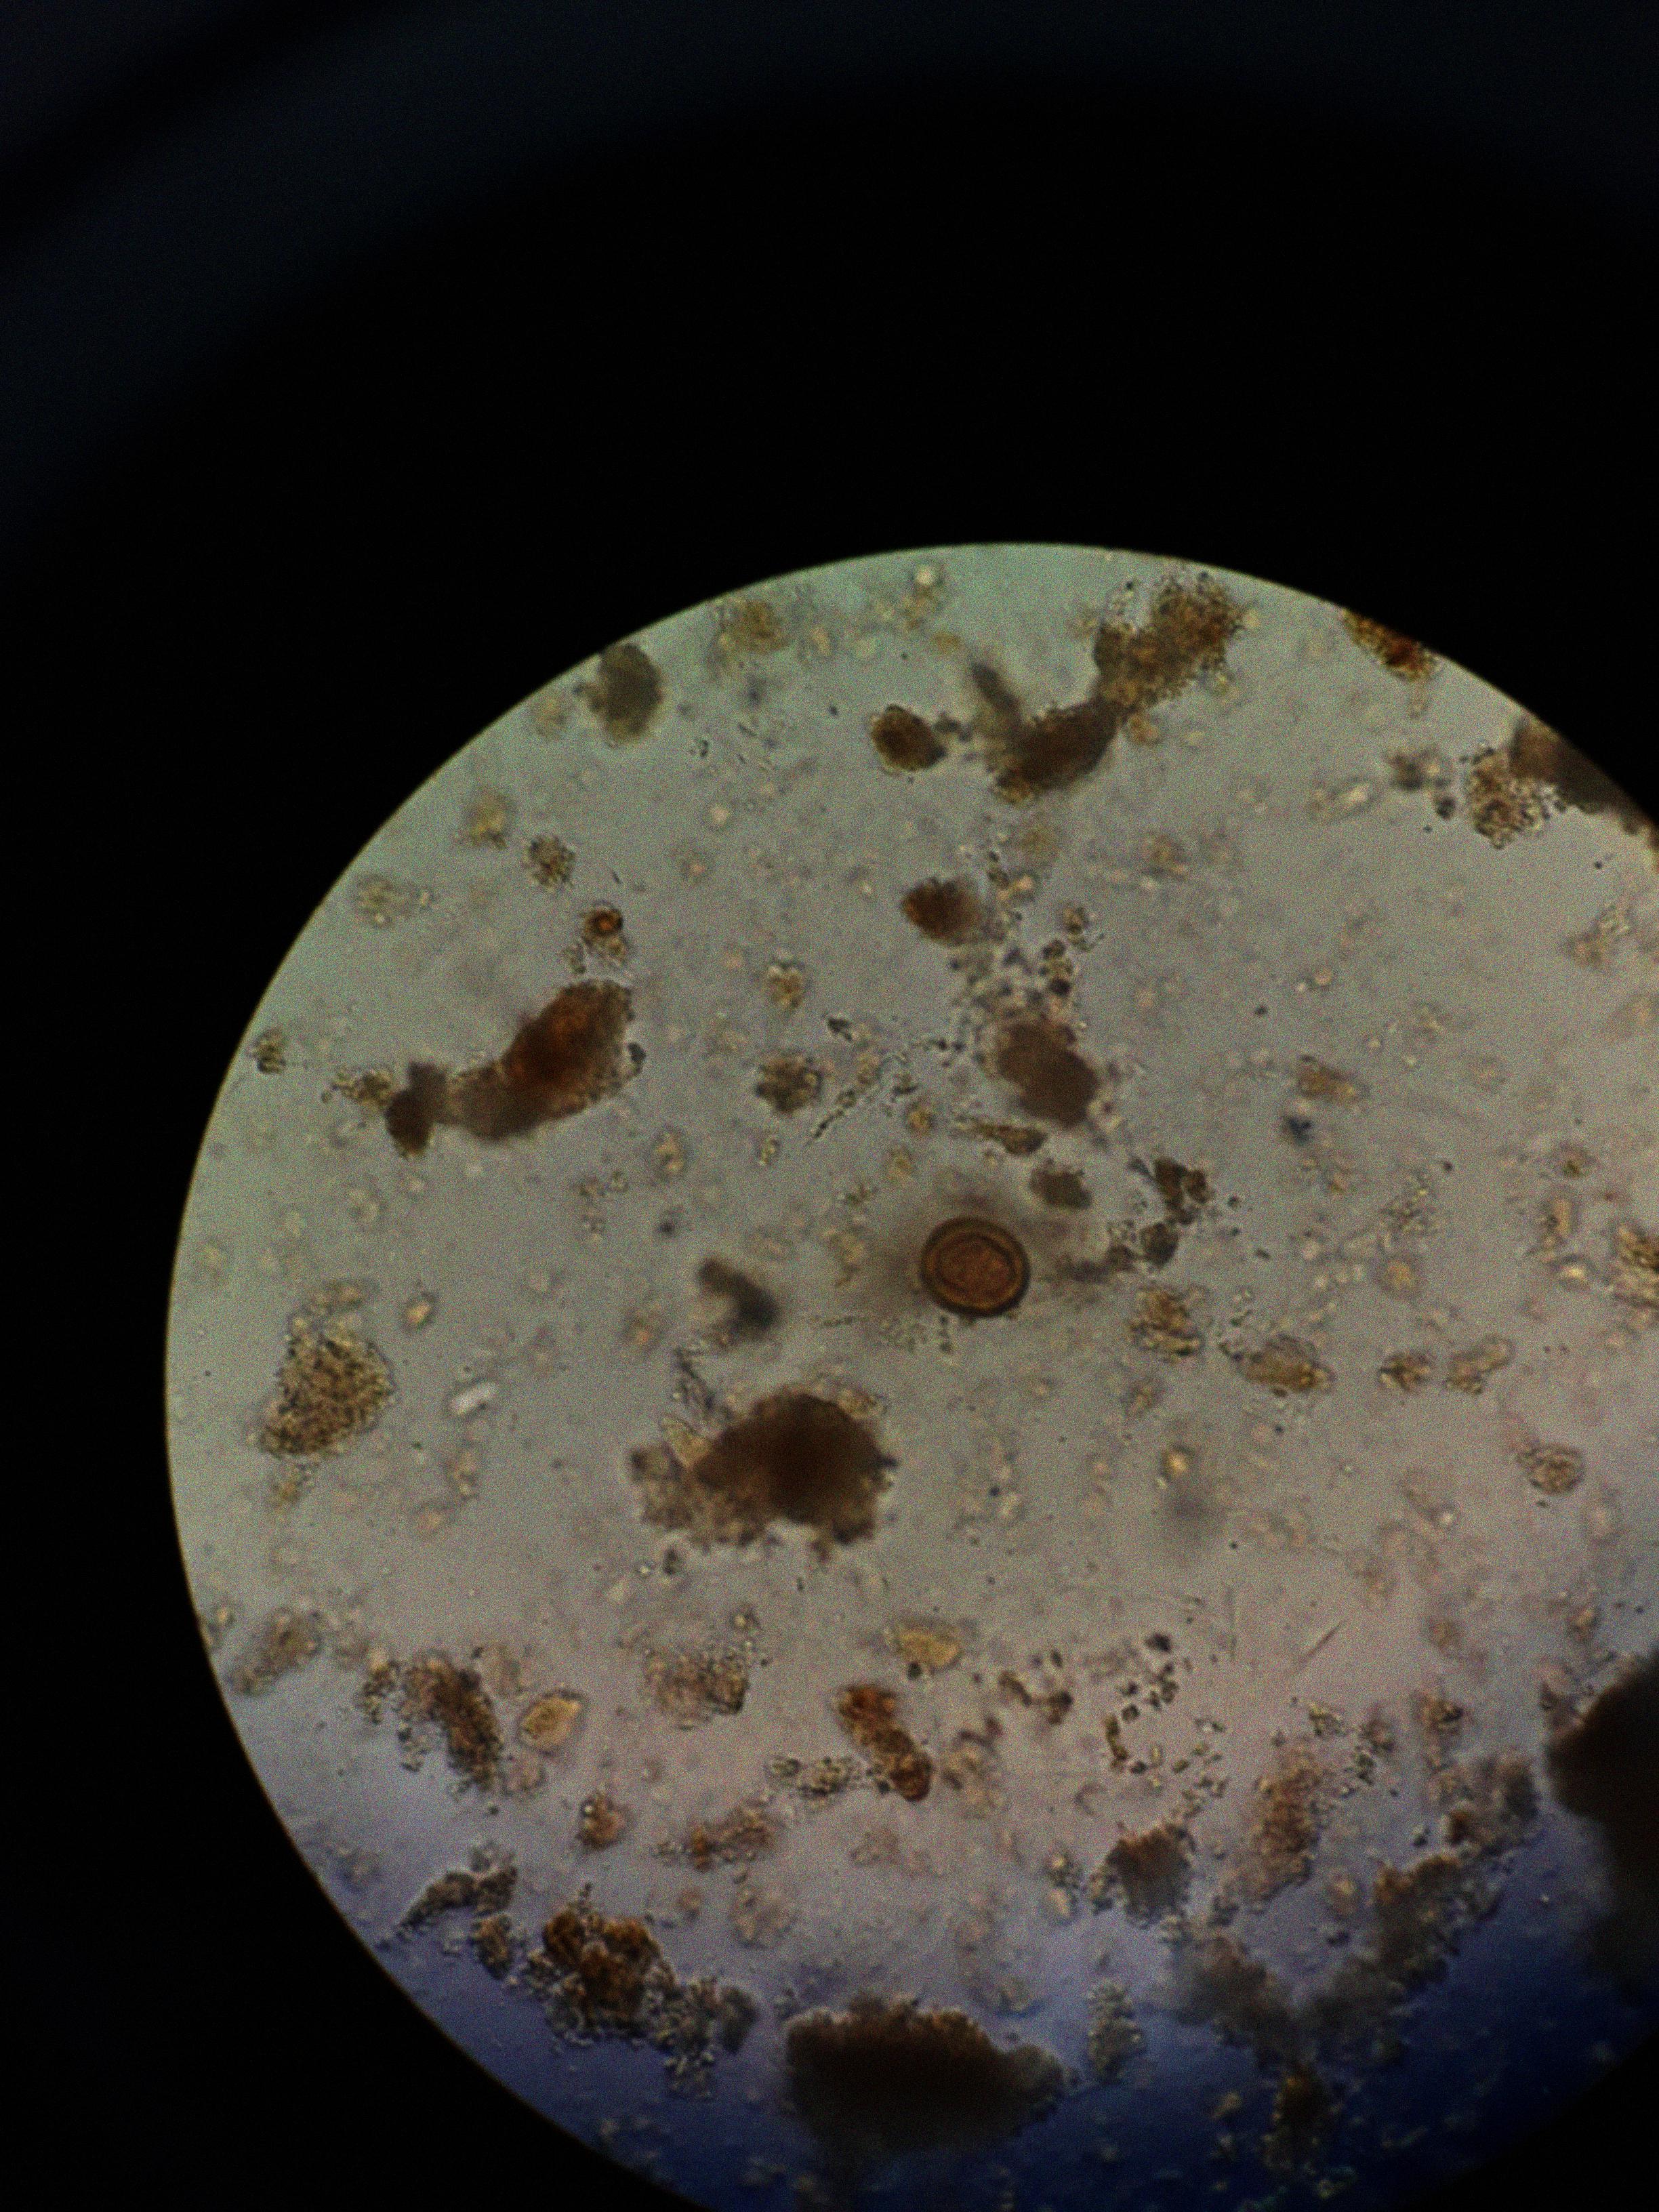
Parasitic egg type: Taenia spp. egg